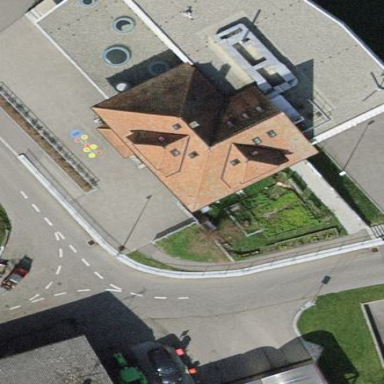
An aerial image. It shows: Building with gabled roof.